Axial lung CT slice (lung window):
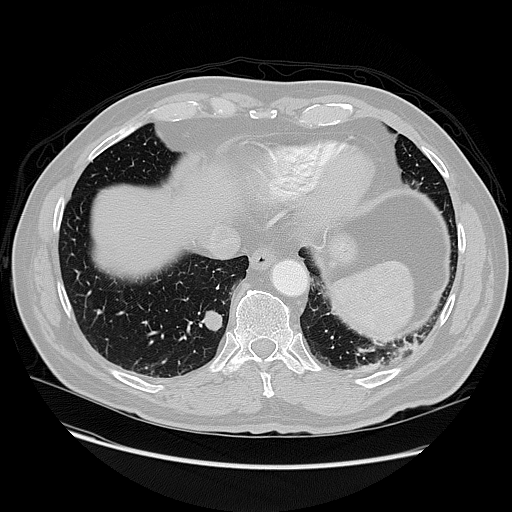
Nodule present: yes
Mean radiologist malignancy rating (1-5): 3.75